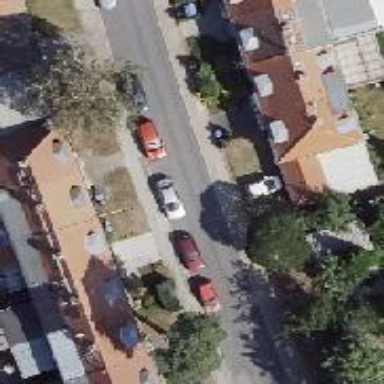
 there is parallel on-street parking. The surface of the left sidewalk is made of sett."